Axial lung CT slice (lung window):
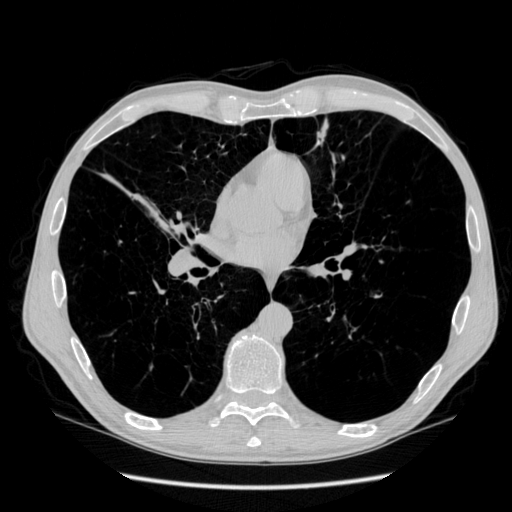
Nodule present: no